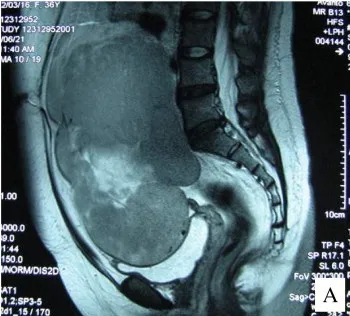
Magnetic resonance imaging of a tumor developing from the left testis in a patient with androgen insensitivity syndrome. (A) Before chemotherapy, a T2-weighted image showed that the internal intensity was slightly high.
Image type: radiology (mri)